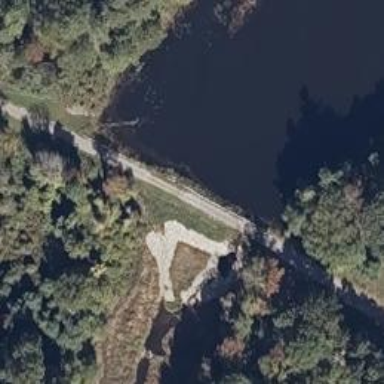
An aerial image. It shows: Dam along waterway.